Question: I'm trying to follow this beginner tutorial about Google Charts: <URL>
I already have an issue at the beginning where they say:
> Since we are working with an additional library, add the library
gwt-visualization.jar to the Java classpath. Then, add the module
com.google.gwt.visualization.Visualization to your module.
According to my research I have to copy to
After I did that, I still have this error message:

I've also added the module into the XML file.
Could anybody give me a hint what I am missing?
Info:
Eclipse 4.2 Juno
Mac OS X Lion
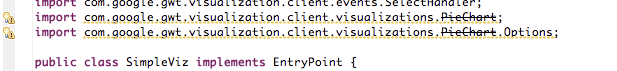
Answer: Yellow wiggly lines aren't errors but warnings, i.e. they don't usually prevent your code from running but hint at things that might not be right.
In your case, the two 'import' statements are referencing the <URL>.
It might just work without changing the class name --- deprecated classes aren't somehow broken, they just will go away in future versions of a library and you're encouraged to replace them with non-deprecated code. So given that this is mainly tutorial code for learnign GWT, just try if it works with the deprecated classes first.
Note: I abbreviated package names above, don't use them verbatim but use 'com.google.gwt.visualization.client'.